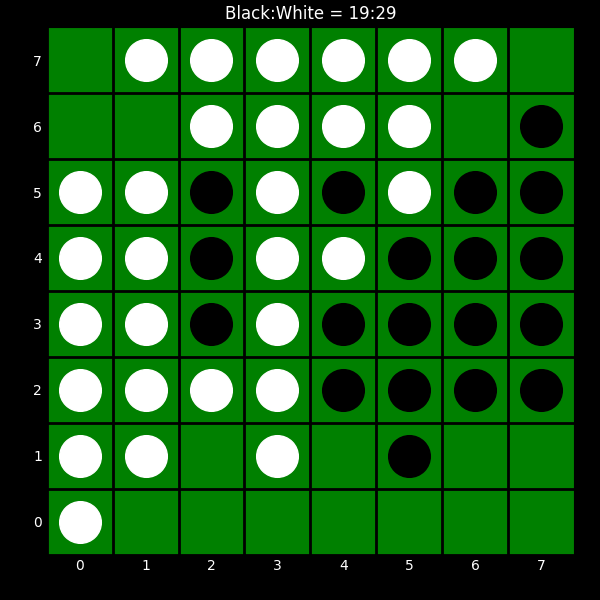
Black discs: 19
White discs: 29